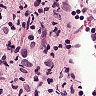
Metastatic tissue present: yes